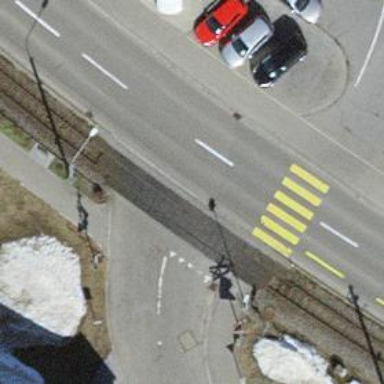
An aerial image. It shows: Railway level crossing.